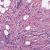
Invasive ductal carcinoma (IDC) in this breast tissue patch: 1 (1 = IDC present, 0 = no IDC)